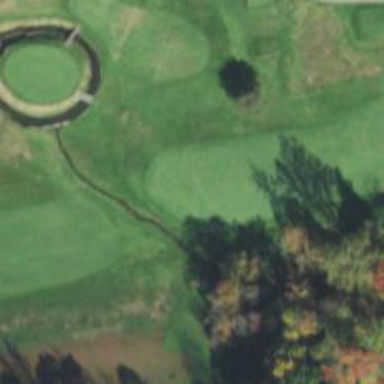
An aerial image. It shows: Golf hole.